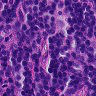
Metastatic tissue present: no